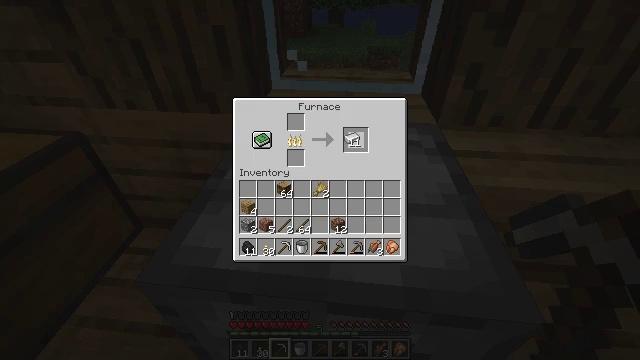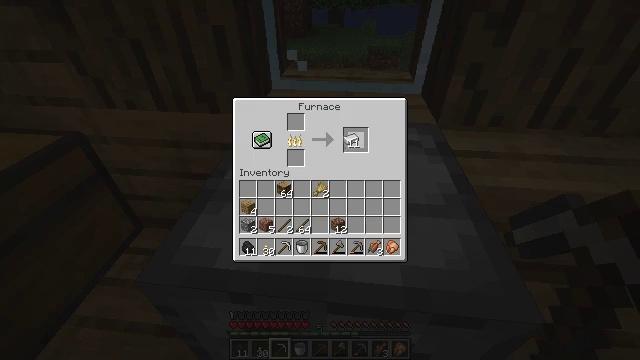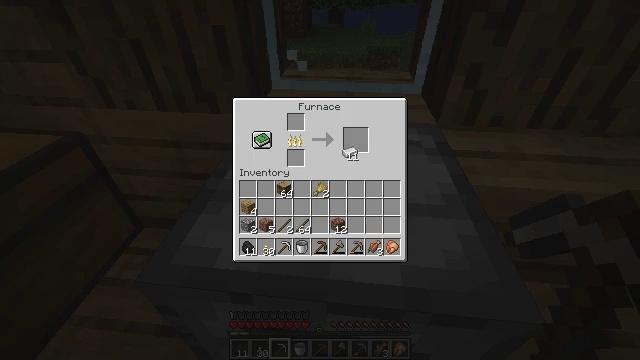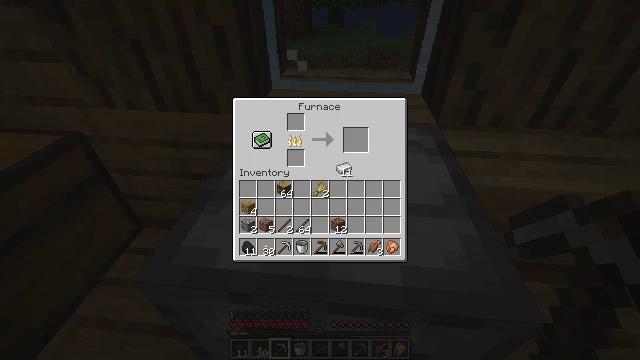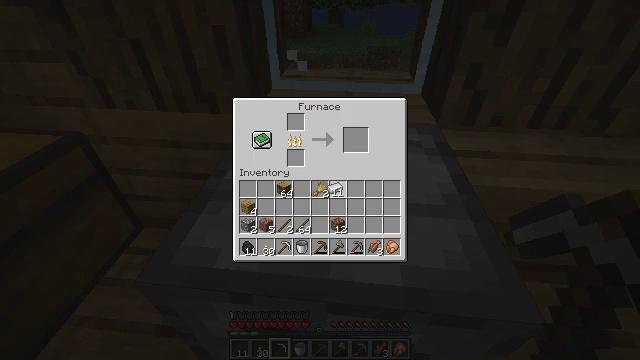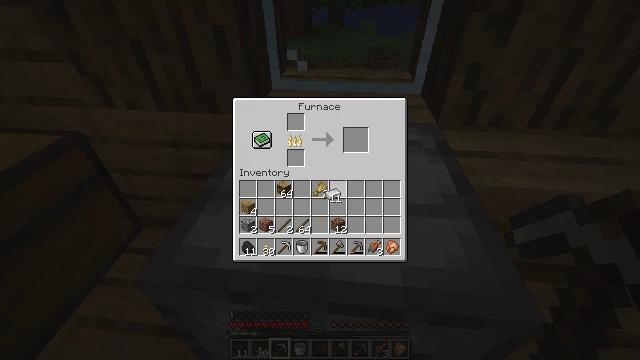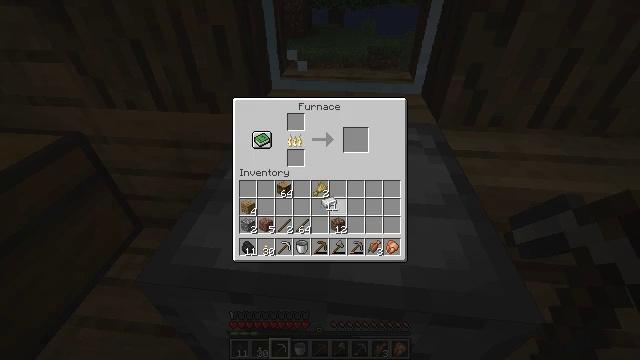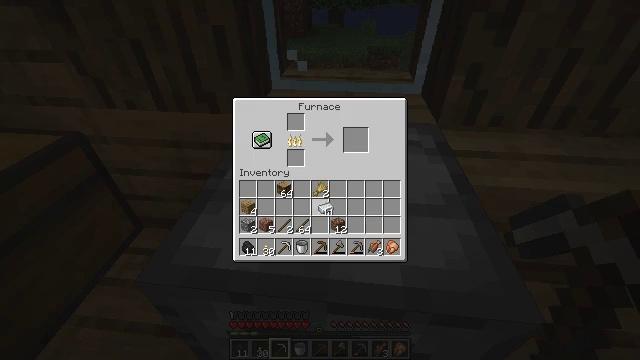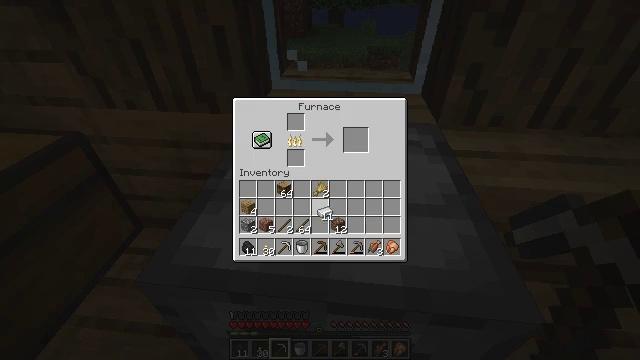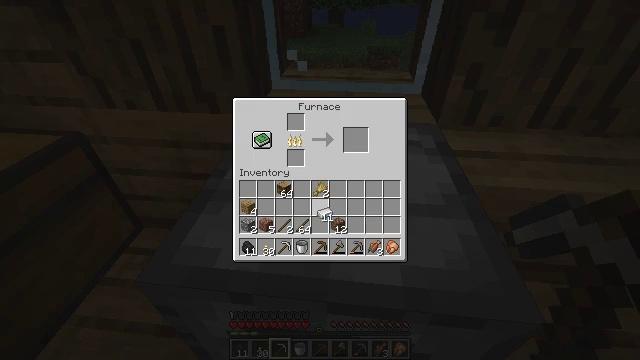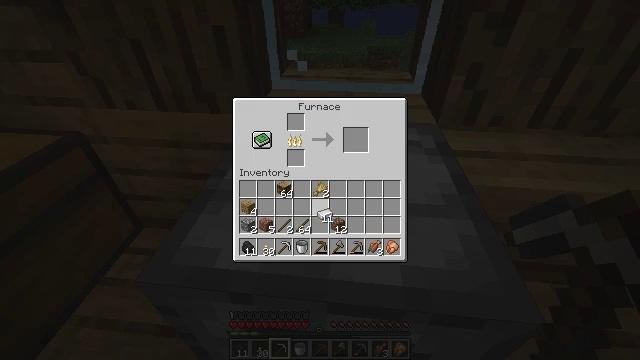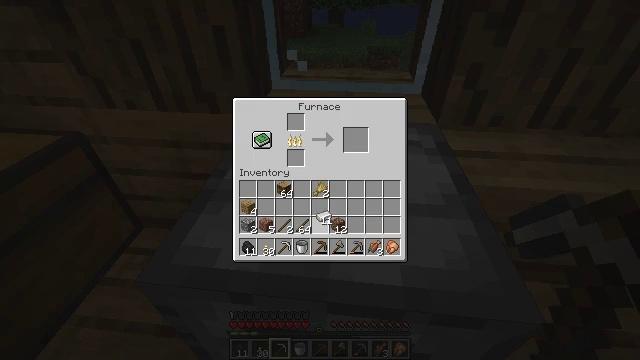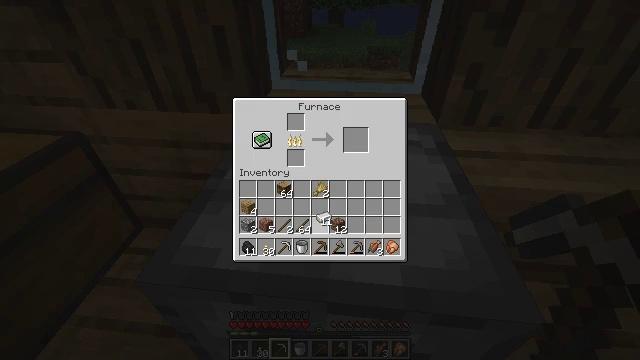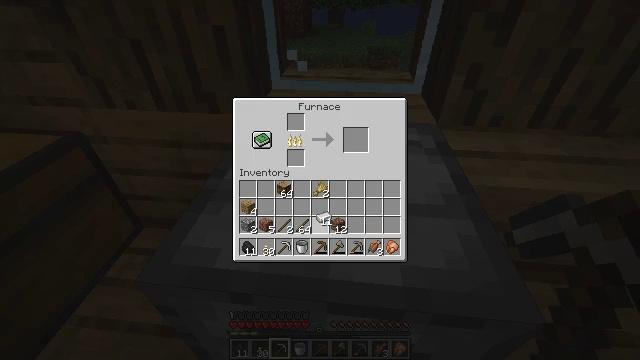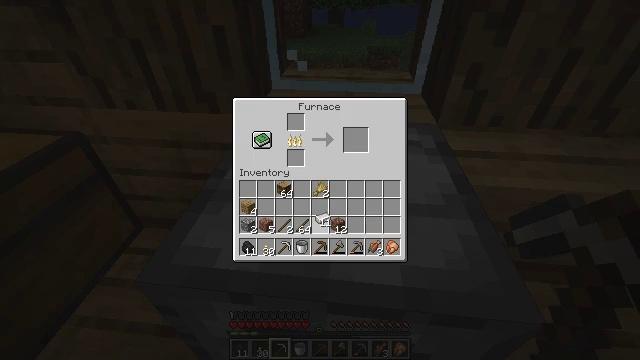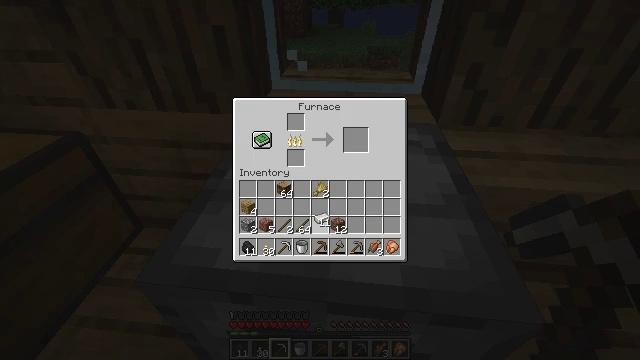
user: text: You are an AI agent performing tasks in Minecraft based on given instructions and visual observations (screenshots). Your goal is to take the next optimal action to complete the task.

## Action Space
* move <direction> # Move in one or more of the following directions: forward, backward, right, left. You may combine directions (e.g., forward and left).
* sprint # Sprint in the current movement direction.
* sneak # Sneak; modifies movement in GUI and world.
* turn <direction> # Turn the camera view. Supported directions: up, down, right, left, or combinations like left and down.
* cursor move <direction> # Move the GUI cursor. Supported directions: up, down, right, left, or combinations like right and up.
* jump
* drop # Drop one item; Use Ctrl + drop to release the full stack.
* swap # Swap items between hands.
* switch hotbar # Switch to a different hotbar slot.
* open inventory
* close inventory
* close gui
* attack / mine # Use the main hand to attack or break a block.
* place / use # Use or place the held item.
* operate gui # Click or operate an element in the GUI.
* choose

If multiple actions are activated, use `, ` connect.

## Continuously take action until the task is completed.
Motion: motion action
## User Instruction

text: Open the crafting table and craft an iron chestplate.
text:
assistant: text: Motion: open gui
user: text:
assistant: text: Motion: cursor move down
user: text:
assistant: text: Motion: cursor move down
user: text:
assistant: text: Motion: cursor move left and down
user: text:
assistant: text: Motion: no_op
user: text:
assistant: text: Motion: cursor move down
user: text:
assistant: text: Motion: no_op
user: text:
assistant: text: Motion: no_op
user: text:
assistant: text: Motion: no_op
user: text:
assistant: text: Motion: no_op
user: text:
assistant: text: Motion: no_op
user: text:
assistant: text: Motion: no_op
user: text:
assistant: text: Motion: no_op
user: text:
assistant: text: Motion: no_op
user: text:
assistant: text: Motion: no_op
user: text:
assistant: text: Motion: no_op
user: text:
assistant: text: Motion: no_op
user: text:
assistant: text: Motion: no_op
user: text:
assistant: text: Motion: no_op
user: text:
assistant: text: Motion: no_op
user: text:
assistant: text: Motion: no_op
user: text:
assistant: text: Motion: no_op
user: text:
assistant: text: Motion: no_op
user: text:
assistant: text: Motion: operate gui
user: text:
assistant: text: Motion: operate gui
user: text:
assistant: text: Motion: operate gui
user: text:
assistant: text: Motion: no_op
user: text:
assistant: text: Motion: no_op
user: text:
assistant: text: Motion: no_op
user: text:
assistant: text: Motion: no_op